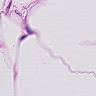
Metastatic tissue present: no